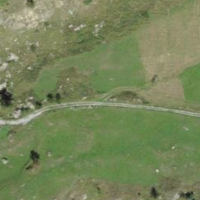
EUNIS habitat code: 23
Species observed at this site:
Rosa pendulina